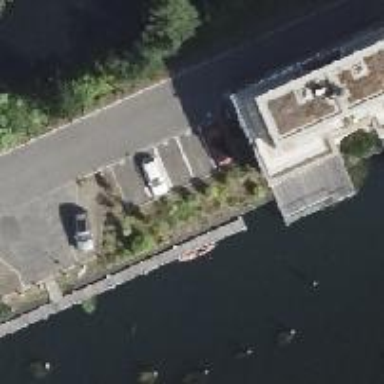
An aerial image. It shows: Man-made pier.